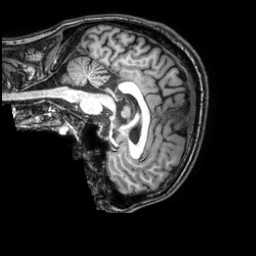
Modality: T1w
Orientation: sagittal
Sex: male
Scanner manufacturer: philips
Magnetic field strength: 3 T
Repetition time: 0.008188 s
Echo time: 0.00374 s